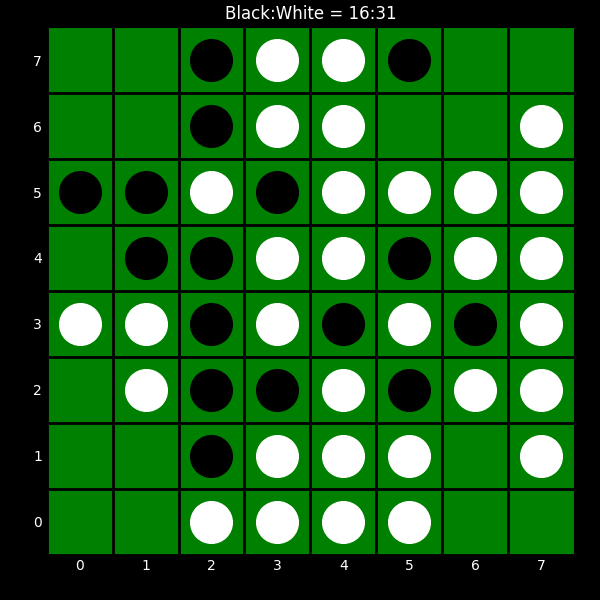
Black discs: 16
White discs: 31